Question: I want the last 4 remote commits to be reverted and go to 4 steps backward or the last 4 remote commits (done by other user) should be deleted. The red line denotes my local commit branch. Is there any way to do this?

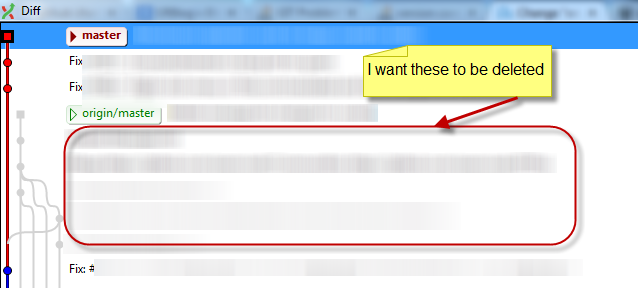
Answer: There are two ways, first you could keep the commits in the history but not take their changes. This will allow others who have cloned your repository to continue working without their references breaking badly. If you don't have a good reason not to do this, this is what you should do.
You can do that my merging the "bad" commits into your master, while ignoring their changes, and keeping only yours:
'''
git merge -s ours origin/master
'''
If you really don't want to keep the commits, you can also overwrite the remote's branch by using the '--force' argument:
'''
git push origin master -f
'''
I don't have Git Extensions installed on this machine, so I can't tell you how to do the first option from the GUI, but you can do that by opening the Git Bash from the menu. For the force push, you can check a force checkbox somewhere in the push dialog.